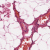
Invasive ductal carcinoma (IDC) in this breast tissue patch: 0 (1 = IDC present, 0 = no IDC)